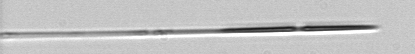
Label: Pseudo-nitzschia